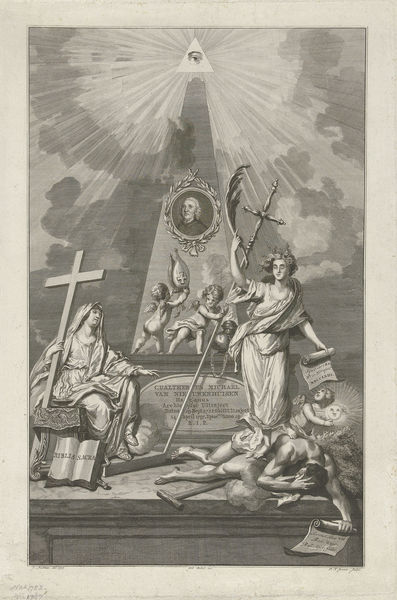
Titel: Gedenkteken met portret van Gualtherus Michael van Nieuwenhuizen
Künstler: Pieter Hendrik Jonxis
Standort: Amsterdam
Institution: Rijksmuseum
Schlagwörter: gott, mann, wolken, dreieck, menschen, frau, grau, säule, gesicht, portrait, sonne, auge, kinder, engel, bischof, papst, tafel, buch, kreuz, strahlen, druck, schwarzweiss, stich, text, lorbeerkranz, kreuze, jesus, obelisk, schriftrolle, pyramide, emblem, putten, maria, putti, auge gottes, palmenzweig, fama, dritte, gottesauge, das dritte, drites auge, palmenzwei